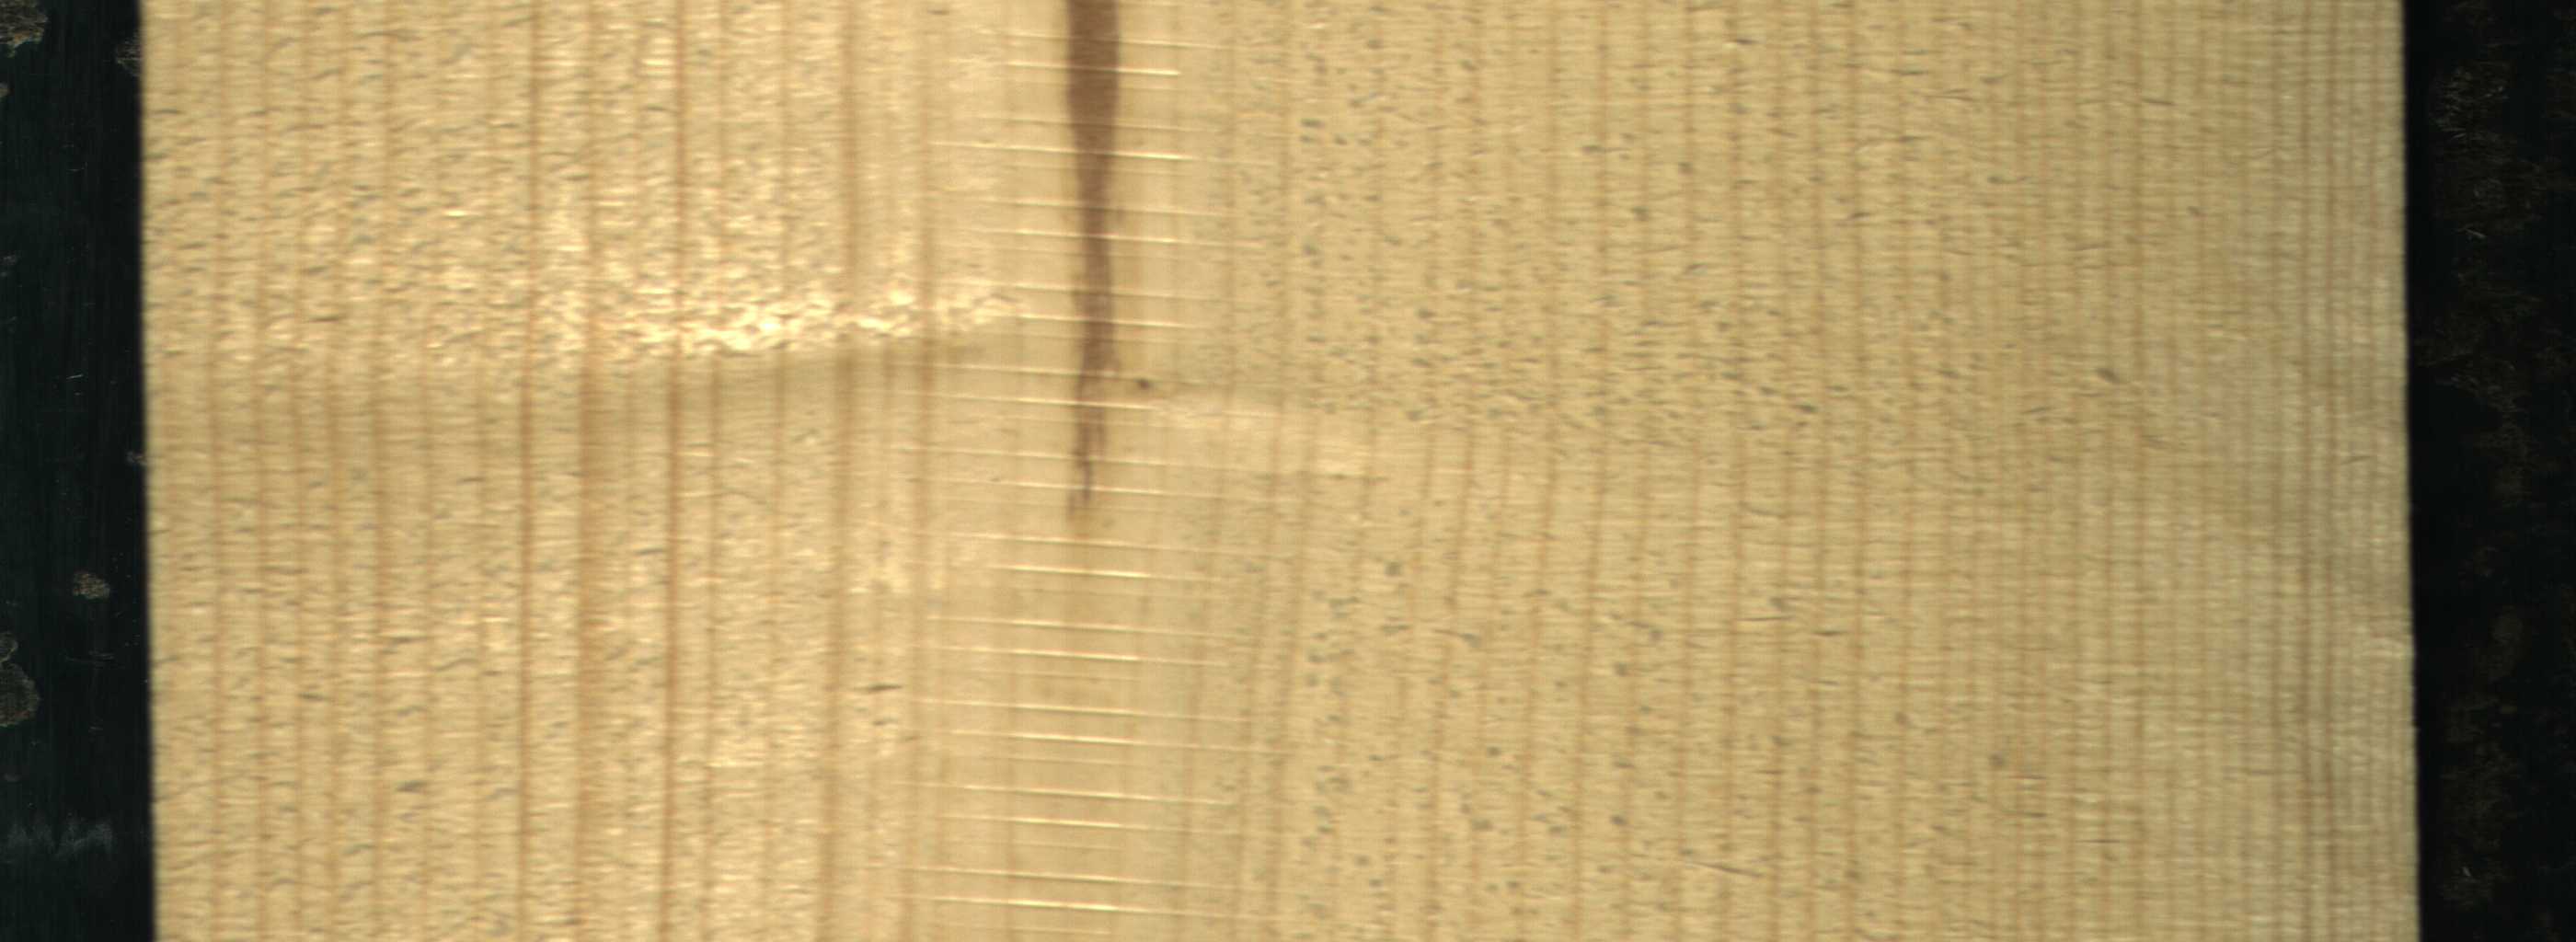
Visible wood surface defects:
Marrow